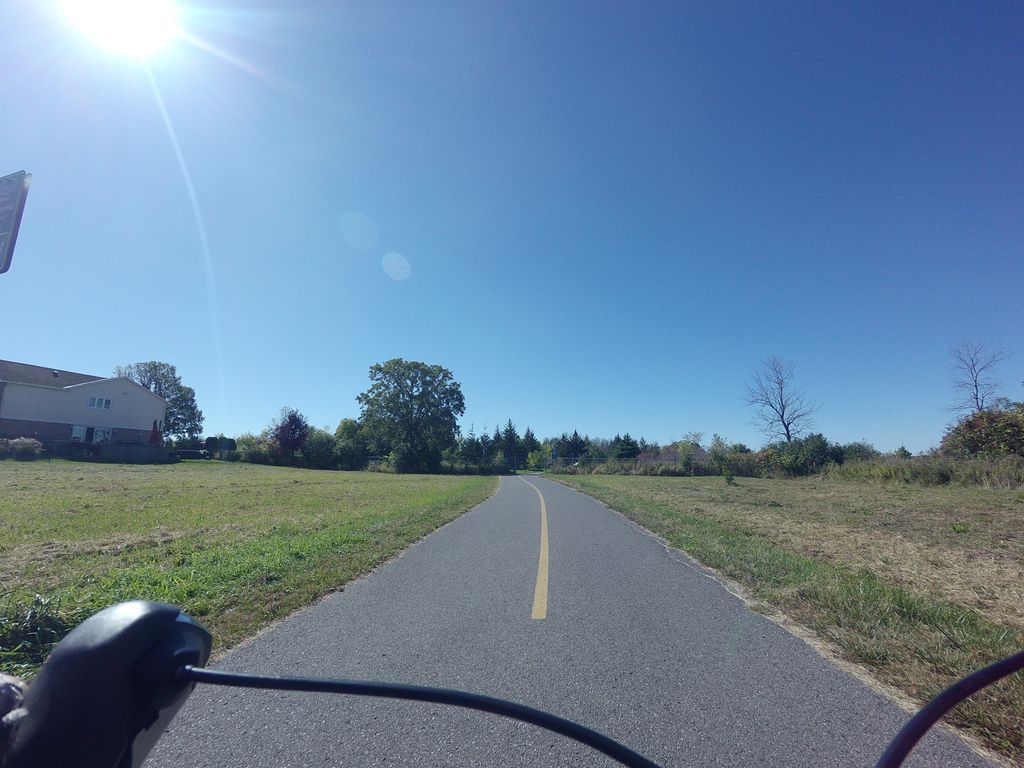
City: ottawa-gatineau